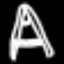
Label: The Eiffel Tower